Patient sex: M
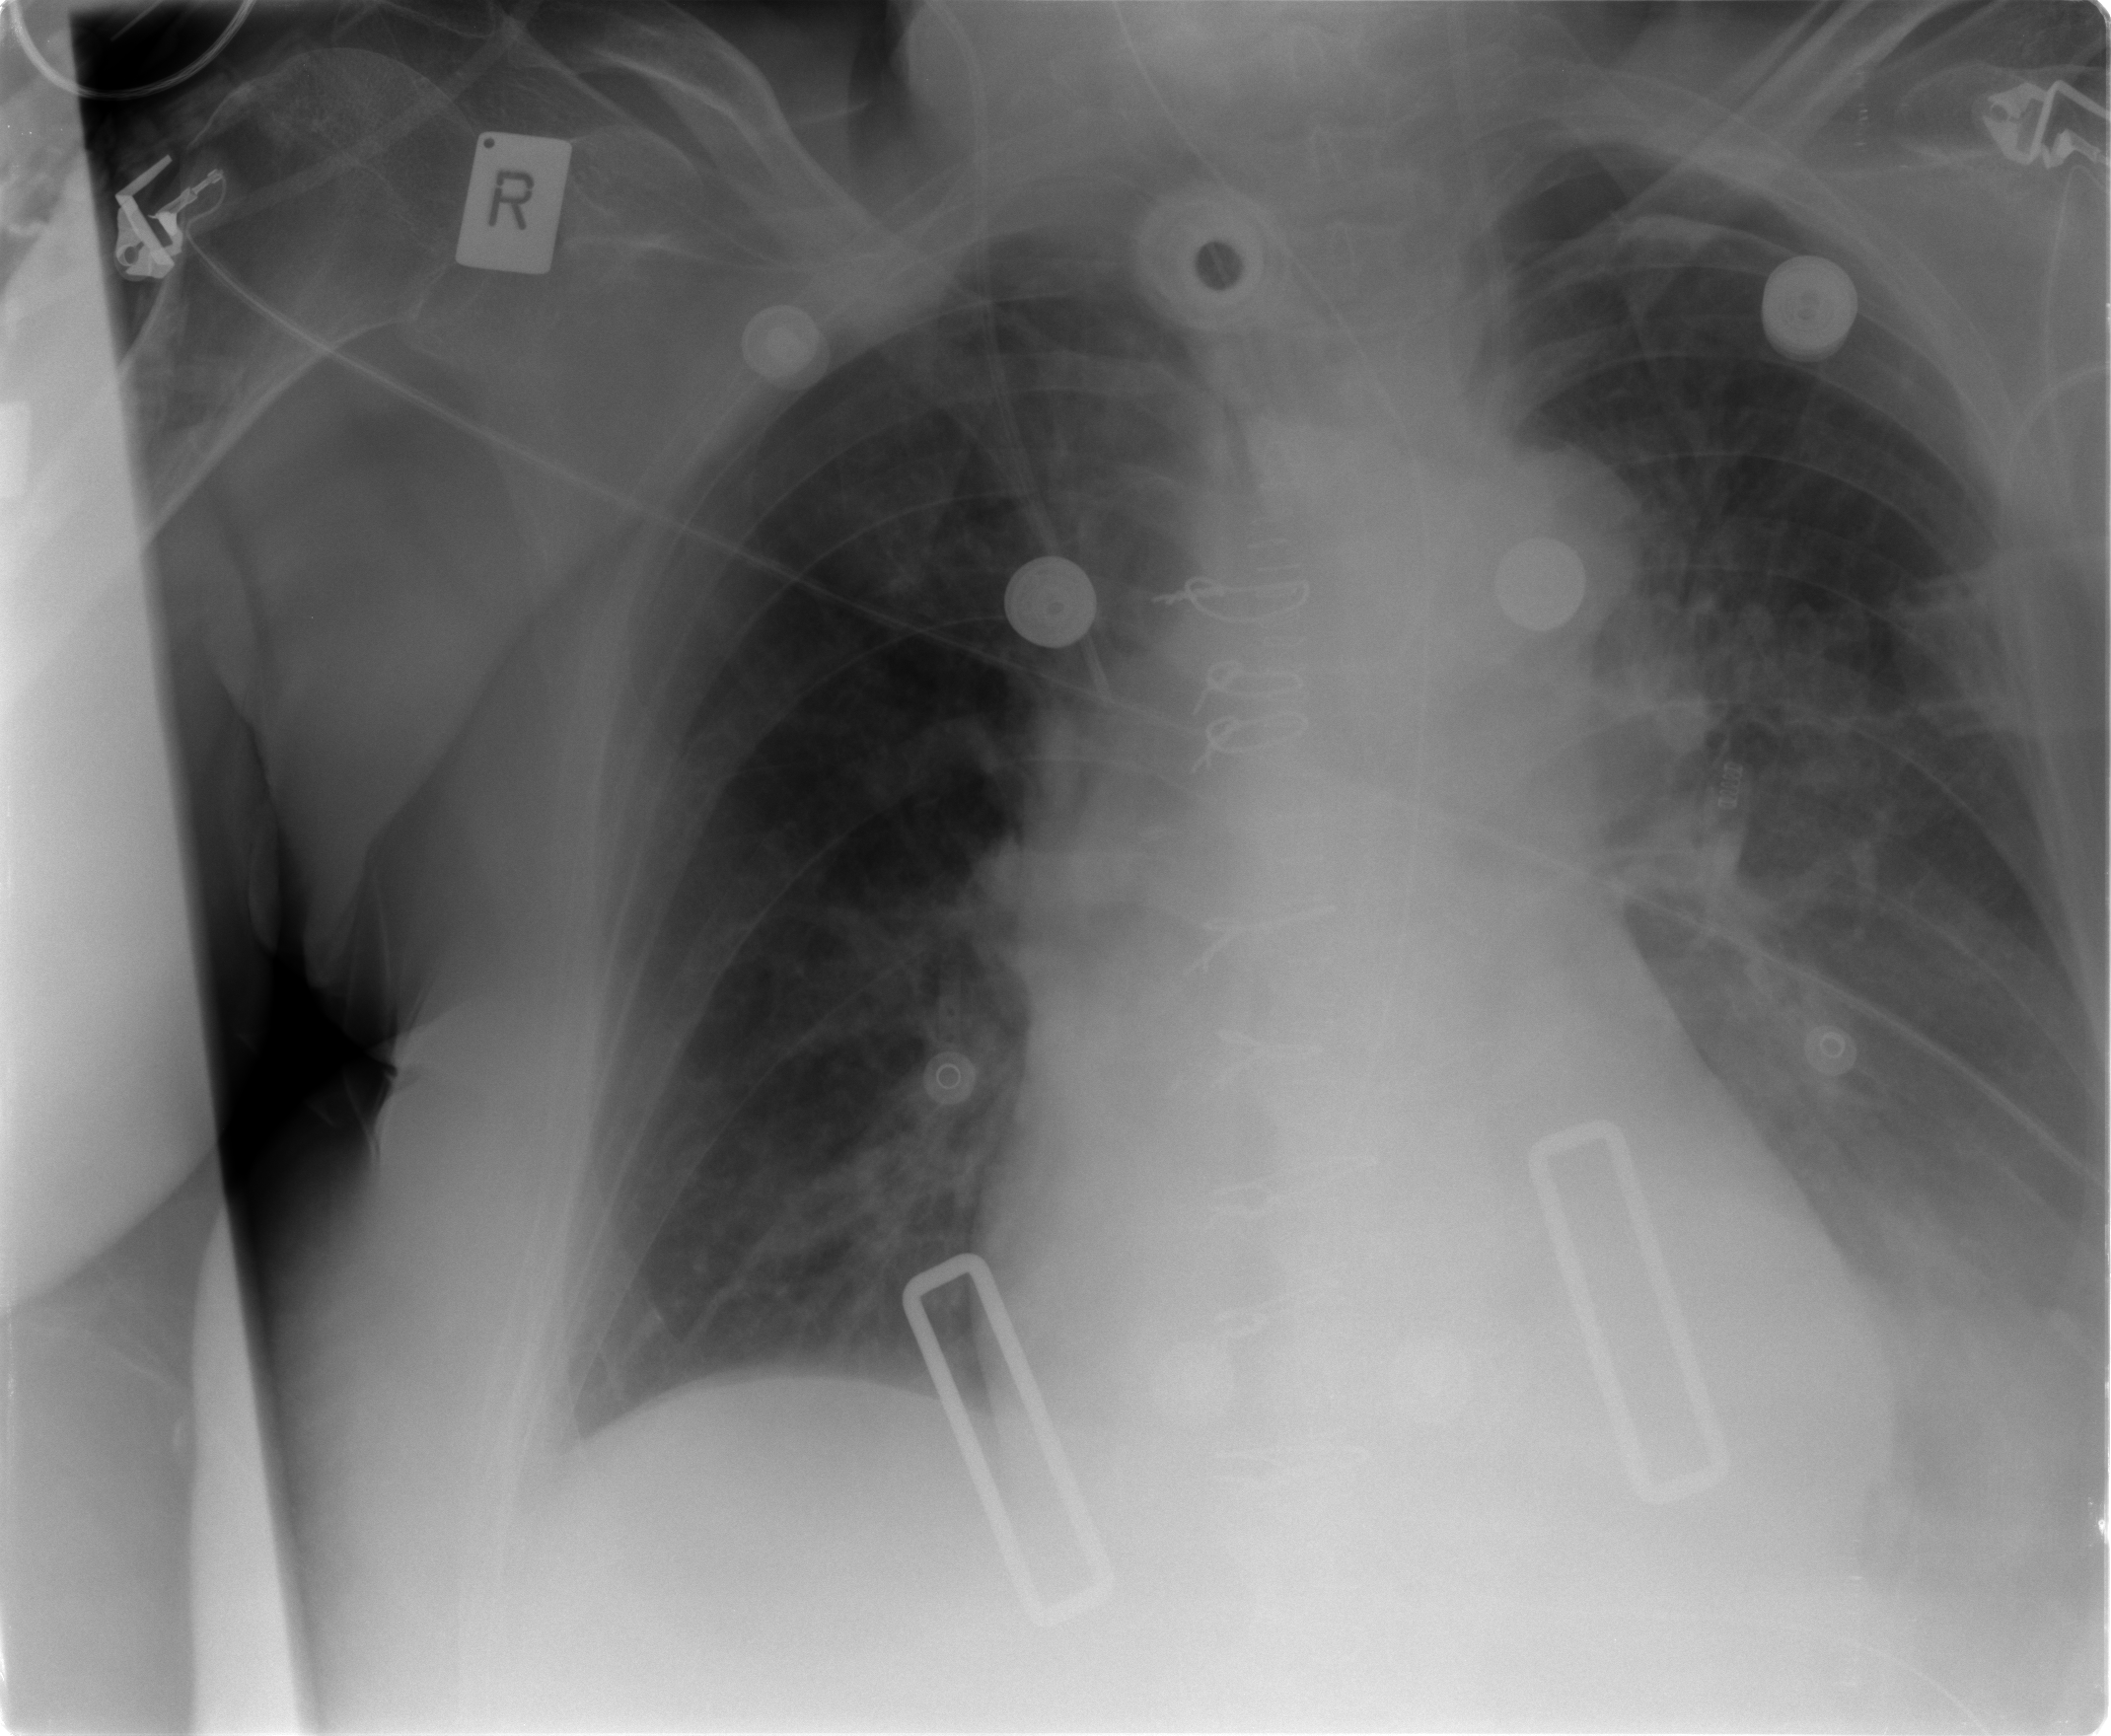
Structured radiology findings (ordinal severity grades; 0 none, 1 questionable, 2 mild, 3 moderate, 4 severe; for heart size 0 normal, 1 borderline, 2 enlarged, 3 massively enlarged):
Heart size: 1
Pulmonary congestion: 2
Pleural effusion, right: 1
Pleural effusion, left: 2
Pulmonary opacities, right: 0
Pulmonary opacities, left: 0
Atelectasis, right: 2
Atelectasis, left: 2